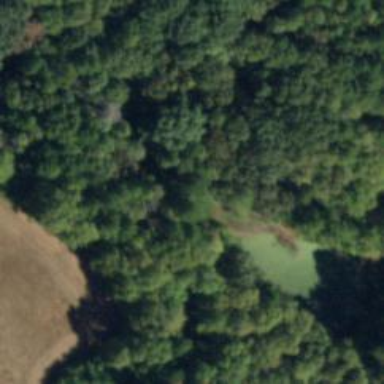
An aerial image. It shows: Pond with natural water.